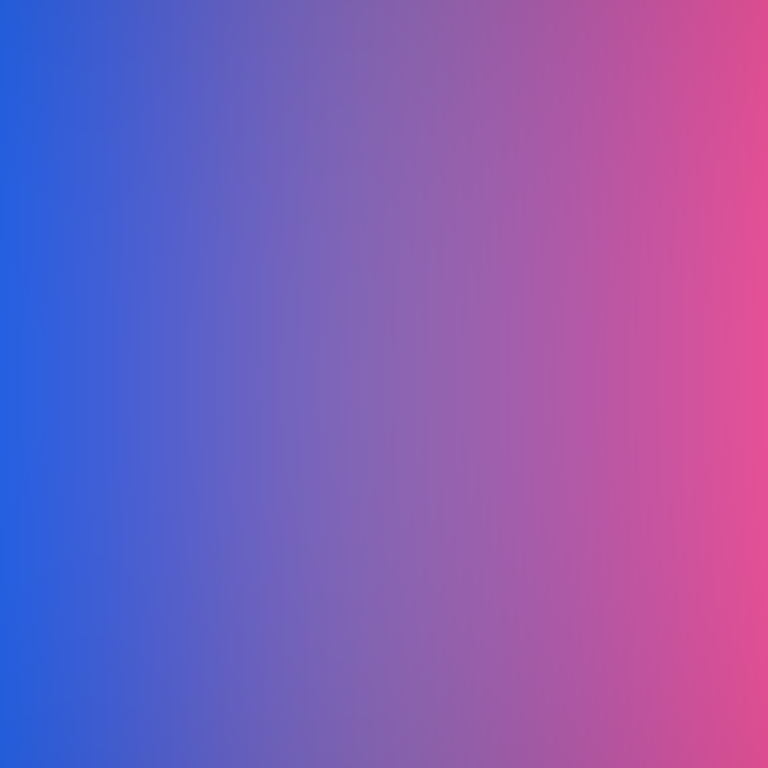
Abstract light effect, smooth gradient from blue to pink, calm atmosphere, soft blend, no room, no furniture, no objects.